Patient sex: F
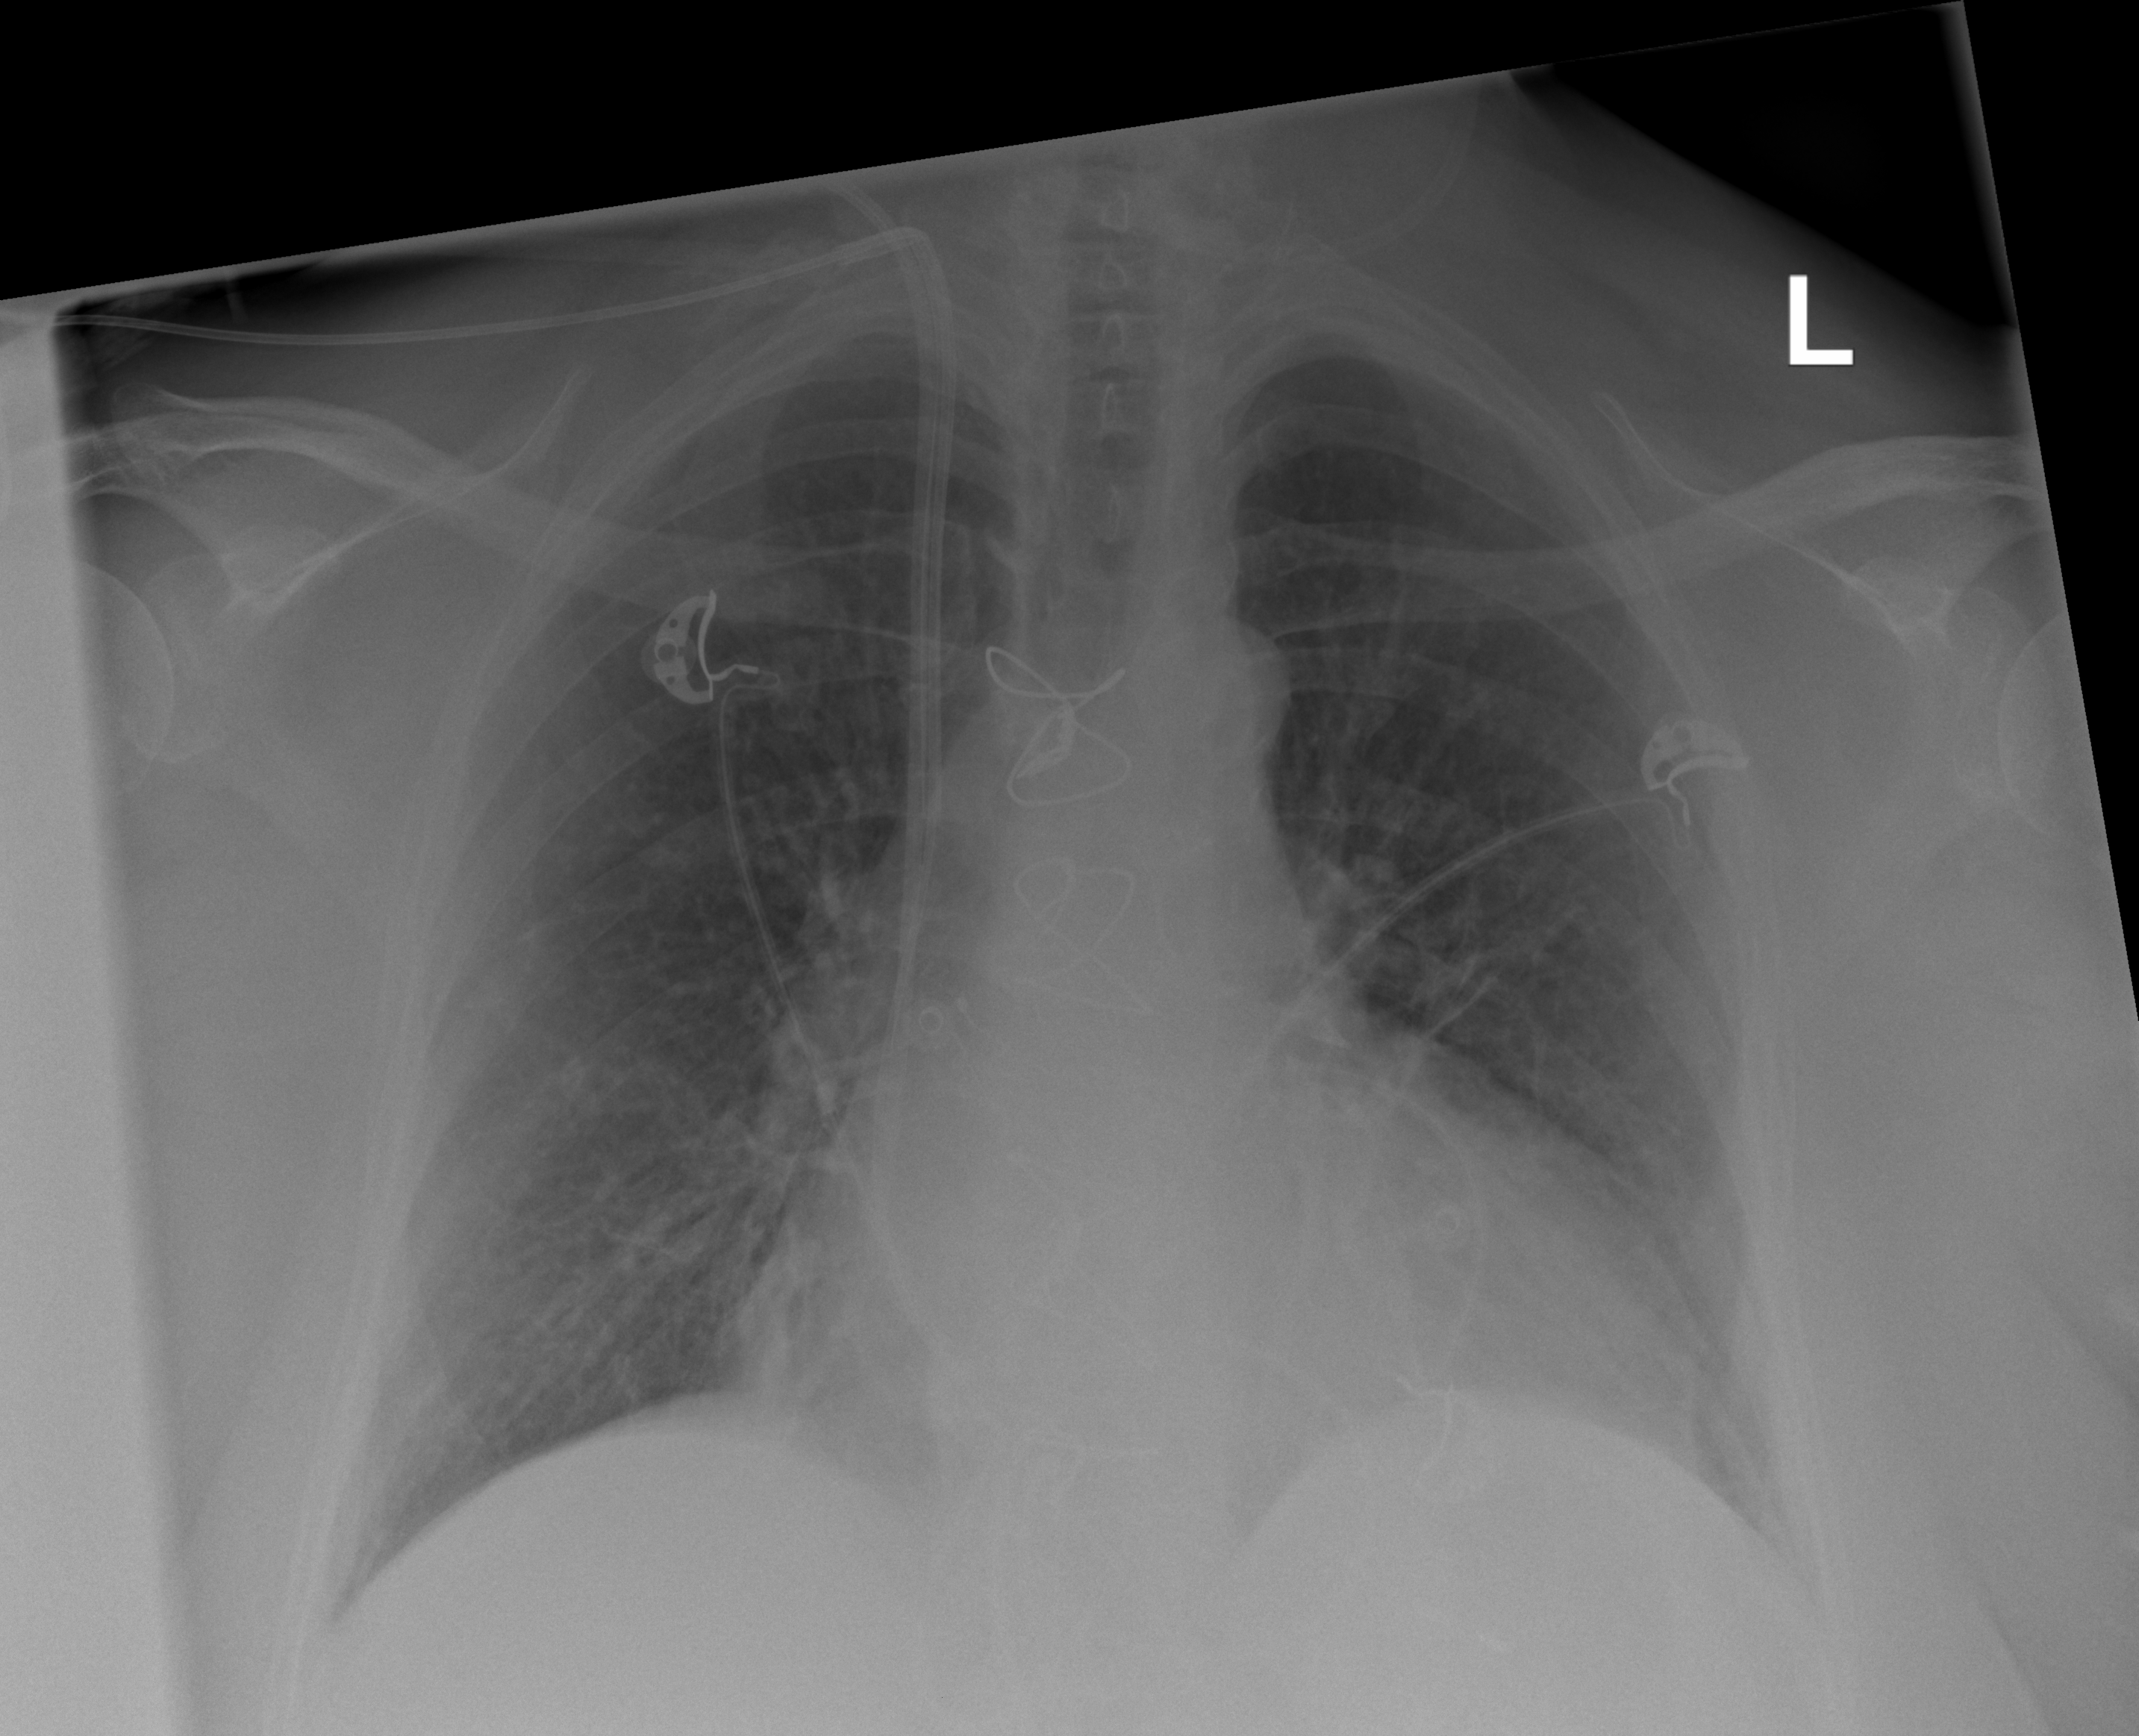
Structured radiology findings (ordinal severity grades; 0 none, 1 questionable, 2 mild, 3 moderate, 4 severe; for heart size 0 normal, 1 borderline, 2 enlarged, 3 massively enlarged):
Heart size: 2
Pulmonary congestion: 0
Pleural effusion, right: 0
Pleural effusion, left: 0
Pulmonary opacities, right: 0
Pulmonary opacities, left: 0
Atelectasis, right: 0
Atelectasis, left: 0